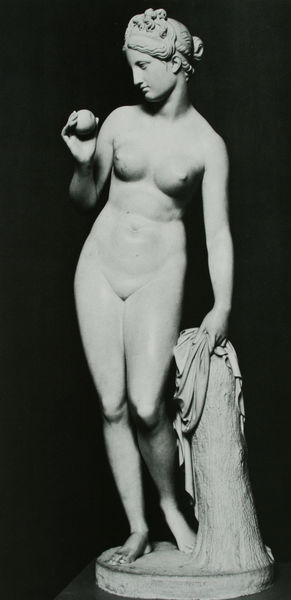
Titel: Venus mit Apfel
Künstler: Bertel Thorvaldsen
Standort: Kopenhagen
Institution: Thorvaldsen Museum
Schlagwörter: akt, baum, gott, hand, kopf, körper, nackt, schatten, umhang, weiß, baden, brust, busen, finger, frankreich, frau, frisur, grau, haar, kleid, licht, marmor, mund, nase, ohr, orange, profil, schwarz, blick, tuch, ball, arm, arme, barock, falten, gesicht, knoten, sockel, stein, hals, porträt, stamm, schlank, auge, gewand, haare, klassizismus, gebeugt, locken, renaissance, schön, rund, frucht, skulptur, statue, beine, apfel, taille, bein, brüste, füße, liebe, italien, nabel, bauch, kontrapost, plastik, plinthe, bauchnabel, brustwarzen, knie, oberschenkel, scham, scheide, vagina, fotografie, eva, nacktheit, antike, ideal, schönheit, mythologie, göttin, kopie, rom, photo, halbprofil, antik, nymphe, eros, aufgestützt, griechenland, venus, kanon, spielbein, standbein, stumpf, baumstumpf, anmutig, römisch, alabaster, grichisch, marmot, geschlechtsteile, aphrodite, weiblicher akt, attribute, schönheitsideal, fotophotographie, hämnde, marmorplastik, vagin